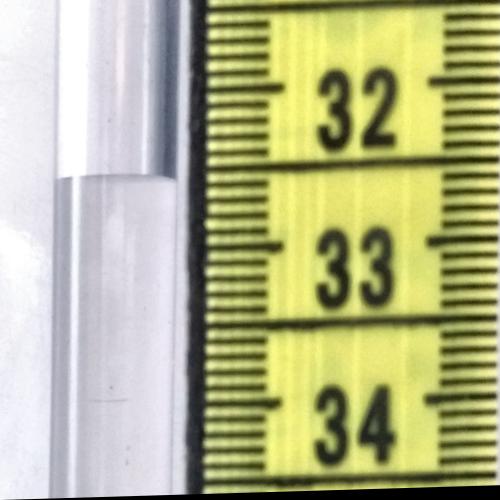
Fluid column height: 32.6 cm